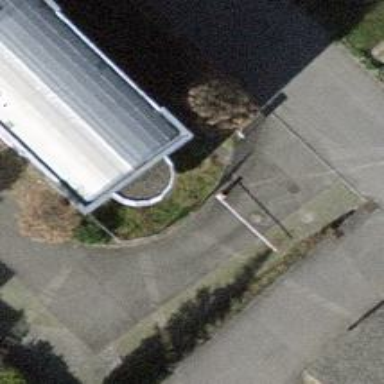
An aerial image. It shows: Lift gate barrier.